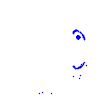
Particle: pion